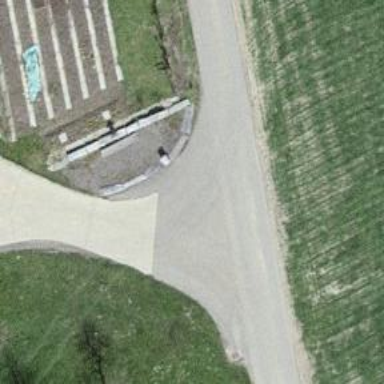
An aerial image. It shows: Bench for seating.